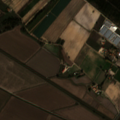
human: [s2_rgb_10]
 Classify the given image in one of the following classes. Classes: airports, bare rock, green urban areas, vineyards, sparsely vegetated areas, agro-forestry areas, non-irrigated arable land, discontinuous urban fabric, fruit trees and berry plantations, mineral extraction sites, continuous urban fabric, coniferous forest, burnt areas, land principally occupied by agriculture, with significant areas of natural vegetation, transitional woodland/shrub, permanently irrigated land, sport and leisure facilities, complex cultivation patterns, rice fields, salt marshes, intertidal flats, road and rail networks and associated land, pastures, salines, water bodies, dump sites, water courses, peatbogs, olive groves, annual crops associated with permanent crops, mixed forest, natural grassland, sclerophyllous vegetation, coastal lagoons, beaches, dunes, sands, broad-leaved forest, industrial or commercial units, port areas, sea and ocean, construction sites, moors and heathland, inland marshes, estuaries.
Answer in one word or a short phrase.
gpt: rice fields, complex cultivation patterns, coniferous forest, mixed forest